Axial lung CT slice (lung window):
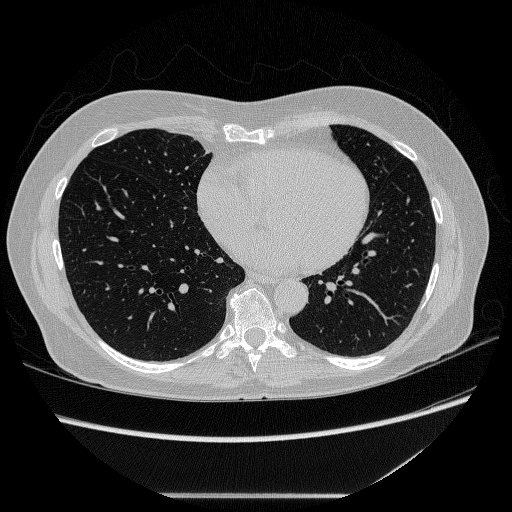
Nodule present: no